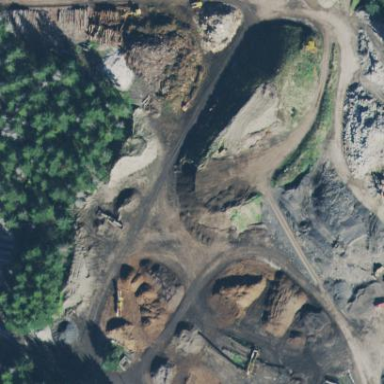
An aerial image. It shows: Quarry area.